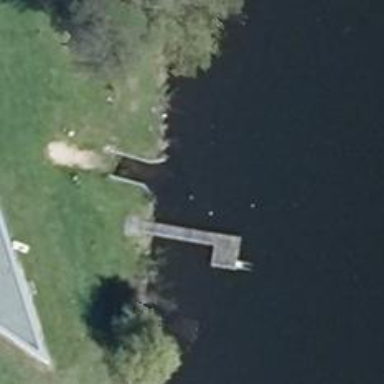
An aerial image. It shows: Man-made pier.